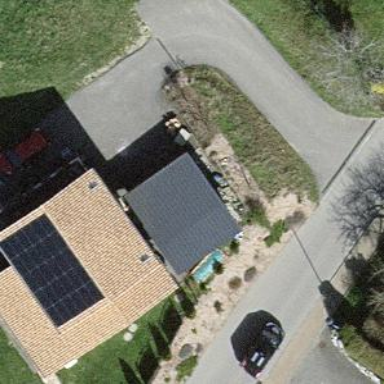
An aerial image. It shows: Garage building.